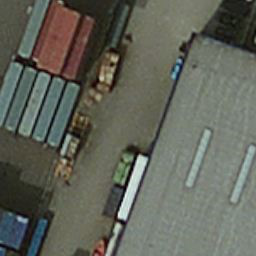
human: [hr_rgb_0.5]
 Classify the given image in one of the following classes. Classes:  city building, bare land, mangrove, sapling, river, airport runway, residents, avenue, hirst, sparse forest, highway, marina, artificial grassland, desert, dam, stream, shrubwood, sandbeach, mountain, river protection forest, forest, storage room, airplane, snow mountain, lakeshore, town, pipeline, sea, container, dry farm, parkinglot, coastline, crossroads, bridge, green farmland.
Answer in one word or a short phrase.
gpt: container